Question: I am stuck on a seemingly simple Backbone.js issue and would like to set up a fiddle to iteratively work through the problem. However... I can't seem to get the fiddle to load the scripts properly, or at least I am no using the correct "method".
<URL>
I've selected the following external sources, and provided each with links to the appropriate cdnjs sites.

However I'm still getting the following errors:
The firs tone deals with the Underscore.js library:
'''
Message: Uncaught TypeError: Cannot read property 'each' of undefined - backbone.js:219
Code: _.each(listenMethods, function(implementation, method)
'''
The second refers to my first Backbone declaration:
'''
Message: Uncaught ReferenceError: Backbone is not defined - (index):47
Code: var QuoteHistory = Backbone.Model.extend(
'''
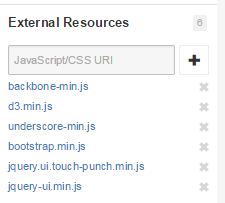
Answer: You should at first load jQuery and Underscore and then the Backbone library. Also note that jQuery UI Bootstrap.js depend on jQuery, so the jQuery library should be loaded before these libraries; however, as you are loading jQuery in the "Frameworks & Extensions" panel you don't have to load it again manually.